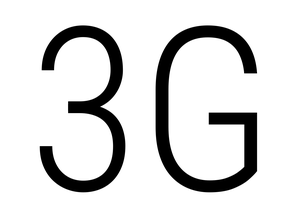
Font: Roboto_Condensed_Light